Aerial crown-view tile of a tropical tree (Barro Colorado Island, Panama), acquired 20241014:
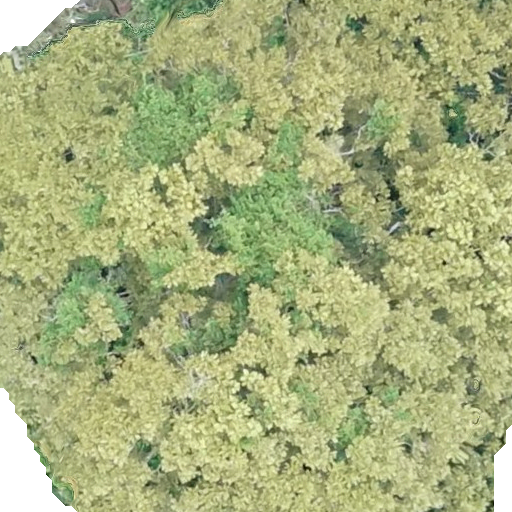
Species: Dipteryx oleifera
GBIF accepted scientific name: Dipteryx oleifera
Crown area: 507.993 m²